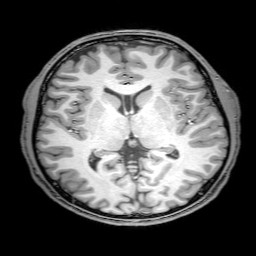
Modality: T1w
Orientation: coronal
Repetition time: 0.00828 s
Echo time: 0.00388 s